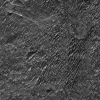
Atmospheric dust classification: not_dusty